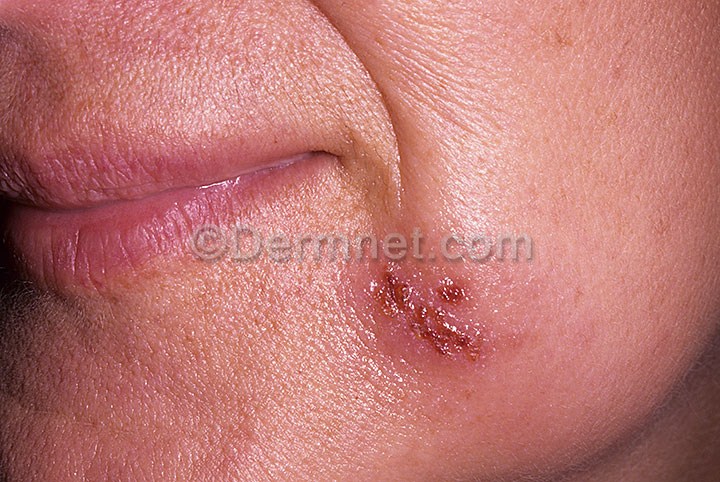
Disease: Warts Molluscum and other Viral Infections